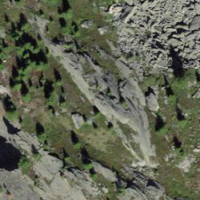
EUNIS habitat code: 31
Species observed at this site:
Empetrum nigrum